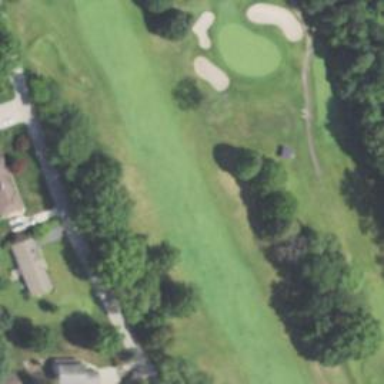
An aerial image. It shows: View of golf hole.